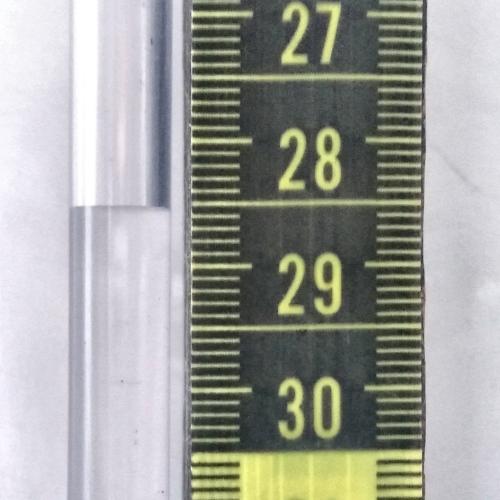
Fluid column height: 28.5 cm